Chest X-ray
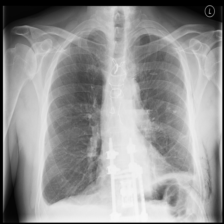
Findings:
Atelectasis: negative
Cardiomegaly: negative
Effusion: negative
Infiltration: negative
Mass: negative
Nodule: negative
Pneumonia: negative
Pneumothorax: negative
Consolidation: negative
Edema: negative
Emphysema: negative
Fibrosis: negative
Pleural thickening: negative
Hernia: negative